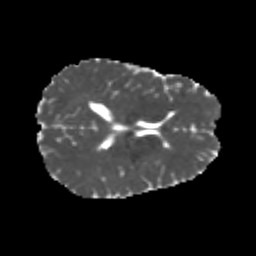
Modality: MD
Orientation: axial
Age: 21
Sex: male
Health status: healthy
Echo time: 0.074 s